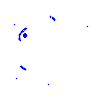
Particle: kaon